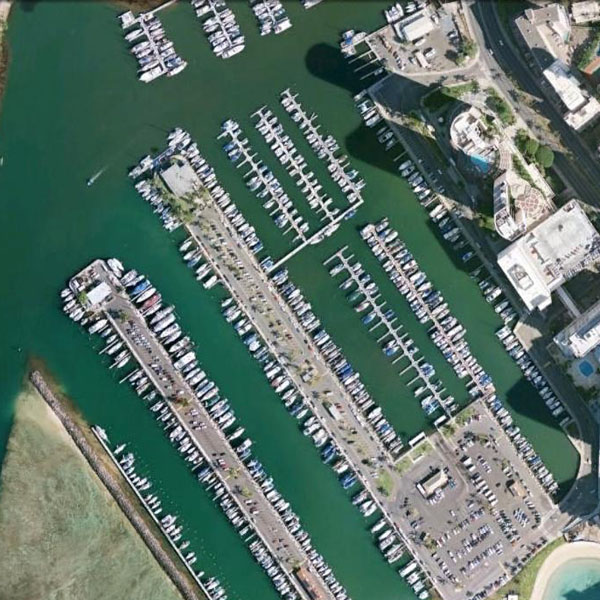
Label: Port